Question: I have following stored procedure
'''
ALTER PROC spInParam
(
@partyCode NVARCHAR(50)
)
AS
BEGIN
DECLARE @totalAmount float
DECLARE @setLoop int
DECLARE @setCNT int
print 'Party Code '+@partyCode;
set @totalAmount=(select TotalAmount from BillParticular where partyCode=@partyCode)
set @setLoop=(select count(TotalAmount) from BillParticular where partyCode=@partyCode)
SET @setCNT=0;
WHILE @setCNT<=@setLoop
BEGIN
print 'Total Bill Amt.'+CONVERT(nvarchar(50),@totalAmount);
set @setCNT=@setCNT+1;
END
return CONVERT(NVARCHAR(50),@totalAmount)
END
'''
In this stored procedure,
'select TotalAmount from BillParticular where partyCode=@partyCode' this query returns more than one values. (i.e. there are two TotalAmounts for particular '@partyCode') how can i take them in loop?
I set while loop for this as shown in code.
This Stored Procedure compiled well. But while executing, It gave me following error:
'''
Party Code 0L036
Msg 512, Level 16, State 1, Procedure spInParam, Line 11
Subquery returned more than 1 value. This is not permitted when the subquery follows =, !=, <, <= , >, >= or when the subquery is used as an expression.
'''
Please guid me what should be done in existing procedure.
Please tell me if i am making mistake anywhere.
Please help me.
'''
Party Code: 0L036
Total Bill Amount:<PHONE>
Total Bill Amount:<PHONE>
'''
BillParticular table:

Edit:
'''
DECLARE @partyCode nvarchar(50);
WITH records
AS
(
SELECT 'Total Bill Amount : ' + CONVERT(nvarchar(50), TotalAmount) str_output
FROM BillParticular
WHERE PartyCode = @partyCode
)
SELECT 'Party Code ' + @partyCode str_output
UNION ALL
SELECT str_output FROM records
'''
Returning 'NULL'
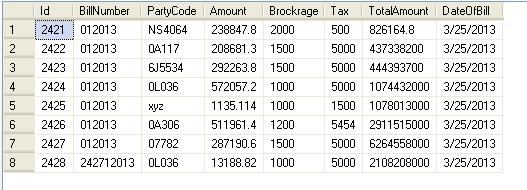
Answer: '''
WITH records
AS
(
SELECT 'Total Bill Amount : ' + CONVERT(nvarchar(50), TotalAmount) str_output
FROM BillParticular
WHERE PartyCode = @partyCode
)
SELECT 'Party Code ' + @partyCode str_output
UNION ALL
SELECT str_output FROM records
'''